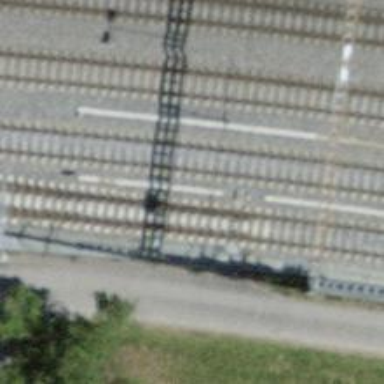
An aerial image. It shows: Railway switch.